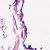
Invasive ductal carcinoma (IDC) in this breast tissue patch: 0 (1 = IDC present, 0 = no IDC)